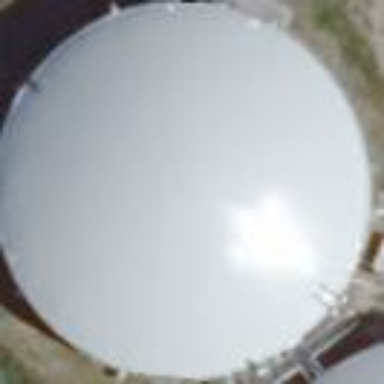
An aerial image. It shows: Digester building.